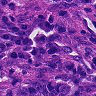
Metastatic tissue present: yes